九年级 · 度量几何学
如图, 路灯距地面 $8 m$, 身高 $1.6 m$ 的小明从点 $A$ 处沿 $A O$ 所在的直线行走 $14 m$ 到点 $B$ 时, 人影长度( )

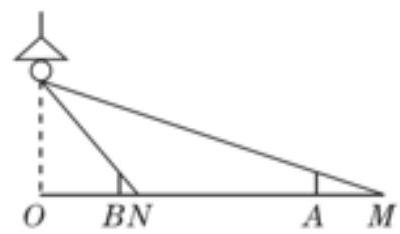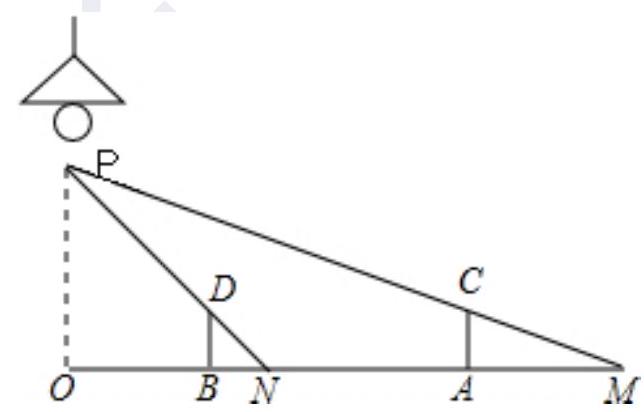
A. 变长 $3.5 m$
B. 变长 $2.5 m$
C. 变短 $3.5 m$
D. 变短 $2.5 m$
答案: C
解析: 【分析】

此题考查相似三角形对应边成比例, 应注意题中三角形的变化. 小明在不同的位置时, 均可构成两个相似三角形, 可利用相似比求人影长度的变化.

【解答】

解：设小明在 $A$ 处时影长为 $x, A O$ 长为 $a, B$ 处时影长为 $y$.

$\because A C / / O P, B D / / O P$,
$\therefore \triangle A C M \sim \triangle O P M, \quad \triangle B D N \sim \triangle O P N$,

$\therefore \frac{A C}{O P}=\frac{M A}{M O}, \frac{B D}{O P}=\frac{B N}{O N}$

则 $\frac{x}{x+a}=\frac{1.6}{8}$,

$\therefore x=\frac{1}{4} a$

$\frac{y}{y+a-14}=\frac{1.6}{8}$

$\therefore y=\frac{1}{4} a-3.5$

$\therefore x-y=3.5$,

故变短了 3.5 米.

故选： $C$.